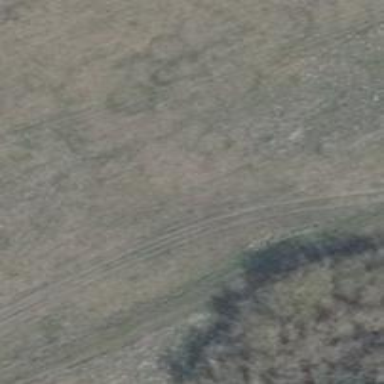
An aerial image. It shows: Track with grade 3 surface.